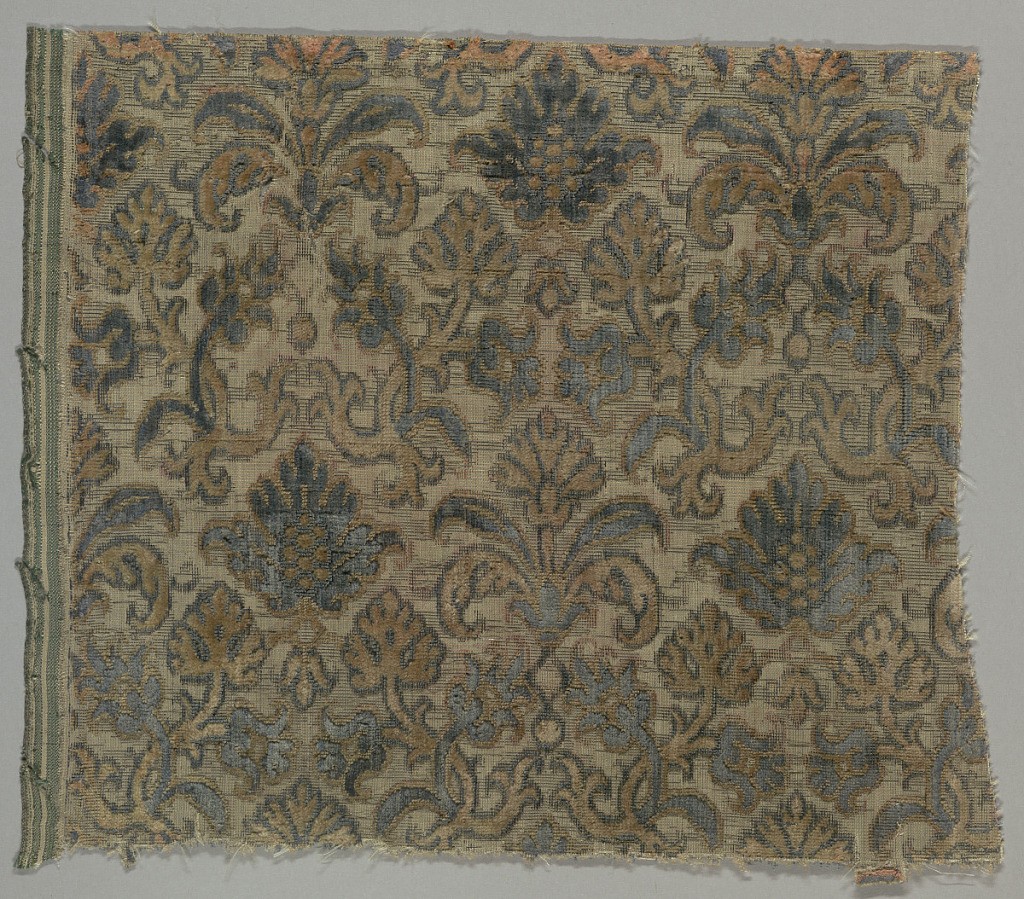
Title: Fragment
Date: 16th–17th century
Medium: silk Technique: cut and uncut supplementary warp pile (velvet) in a woven foundation
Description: Fragment of gray-blue and rose cut and uncut velvet on a ground shot with metallic thread in a small-scale pattern of palmettes and flowers.